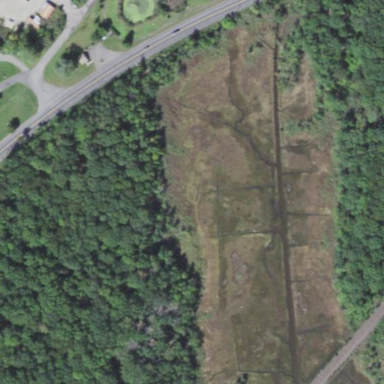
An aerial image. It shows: Wetland area characterized by wet meadow.